Question: I am trying to implement PCF filtering to my shaow maps, and so modified the GPU Gems article ( <URL> function so it accepts Sampler States which are created in DirectX11. Then I compared the offset values with a normal shadow map comparison:
'''
float2 ShTex;
ShTex.x = PSIn.ShadowMapSamplingPos.x/PSIn.ShadowMapSamplingPos.w/2.0f +0.5f;
ShTex.y = -PSIn.ShadowMapSamplingPos.y/PSIn.ShadowMapSamplingPos.w/2.0f +0.5f;
float realDistance = PSIn.ShadowMapSamplingPos.z/PSIn.ShadowMapSamplingPos.w;
(realDistance - xShBias) <= offset_lookup(xTextureSh, texSampler, ShTex, float2(x, y), scale); //Blocker-receiver comparison (the usual stuff, only that it gets 4*4 samples from near offsets then divides the final value with 16)
'''
Now what I get in return is this:
Where in the article it says and shows that the hardware should interpolate the results magically. I guess the tex2Dproj may do that, but no success in getting it to work.
Lately I came across SampleCmpLevelZero function which I tried out with this sampler state:
'''
SamplerComparisonState cmpSampler
{
Filter = COMPARISON_MIN_MAG_MIP_LINEAR;
AddressU = Clamp;
AddressV = Clamp;
ComparisonFunc = LESS;
};
'''
When I get it to work, the entire scene randomly flickers from shadowed to unshadowed and partly shadowed (which seemed like the correct shadows).
'''
xTextureSh.SampleCmpLevelZero( cmpSampler, ShTex.xy, realDistance - xShBias );
'''
Sadly, I have found someone with the same proble but who managed to fix it by rewriting the filter to the mode I already have applied.
My Depth texture is in the following format: DXGI_FORMAT_R24_UNORM_X8_TYPELESS
I am now in great confusion by this mystery regarding correct PCF filtering, is there anyone who can suggest anything at all? Thank you in advance and for reading through the end.
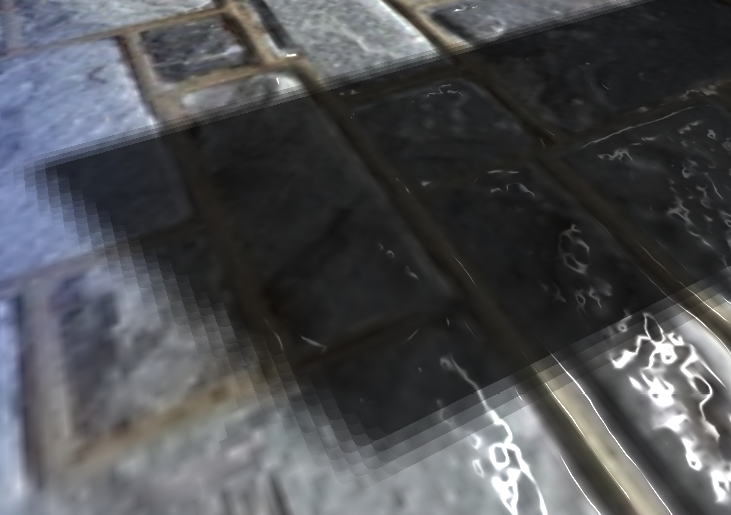
Answer: Okay, so I have completed it. By using 'SampleCmpLevelZero', I have tried to declare a 'SamplerComparisonState' inside the HLSL code, but it turned out to be malfunctioning. The shadow map bilinear filtering did not work.
Then I tried to create a Sampler state inside the D3D11 API, setting 'D3D11_FILTER_COMPARISON_MIN_MAG_LINEAR_MIP_POINT' as the filter of the description, 'D3D11_COMPARISON_LESS' for the Comparison Function of the description.
Inside the shader I declared a 'SamplerComparisonState' instead of the usual 'SamplerState', and have not filled out the description there, but registered it from the api:
'''
SamplerComparisonState compSampler:register(s2);
'''
Then the magic finally kicked in:

As you can see, the result is a seamless penumbra around the shadow instead of the staircases. Even without the manual sampling of the previous picture, We can achieve quite acceptable results with one manual sample (and more automatic samples done by 'SampleCmpLevelZero'):
Sadly, I do not know what caused the malfunctioning of the sampler declaration inside the shader and I do not like that. If anyone has experienced anyting like that, I would be glad if he/she shader it with me.
Also thanks to <URL> for trying to help me solve this problem.